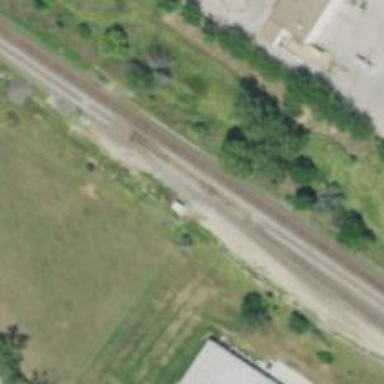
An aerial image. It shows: Junction on the railway.